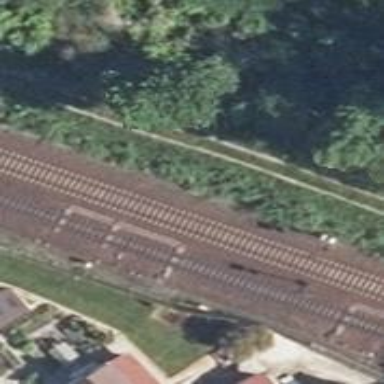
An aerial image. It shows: Railway switch with the turnout side on the right.